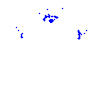
Particle: proton